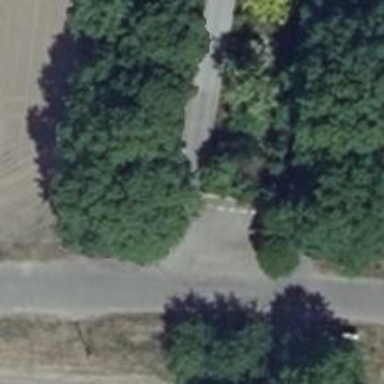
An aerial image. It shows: Driveway leading to service road.